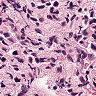
Metastatic tissue present: yes